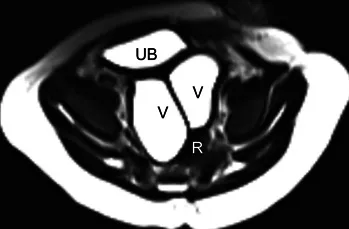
Pelvic magnetic resonance imaging (MRI) (axial T2-weighted image [T2WI]) of the third case comparing vaginal distension before.
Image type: radiology (mri)